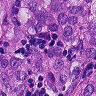
Metastatic tissue present: yes